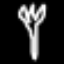
Label: fork